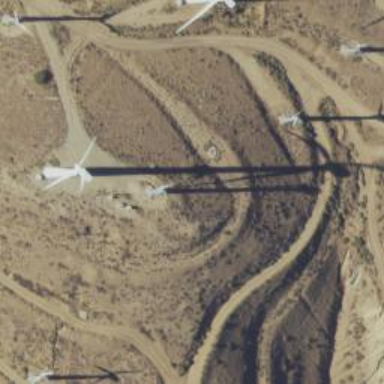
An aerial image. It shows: Wind generator powered by wind turbine.